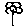
Label: flower